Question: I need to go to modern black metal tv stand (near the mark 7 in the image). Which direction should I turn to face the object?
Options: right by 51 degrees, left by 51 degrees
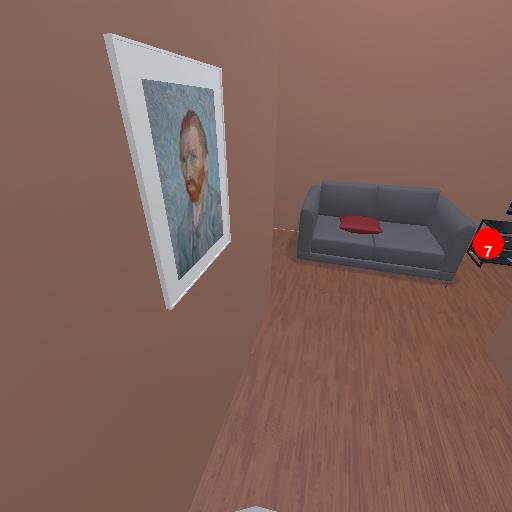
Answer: right by 51 degrees